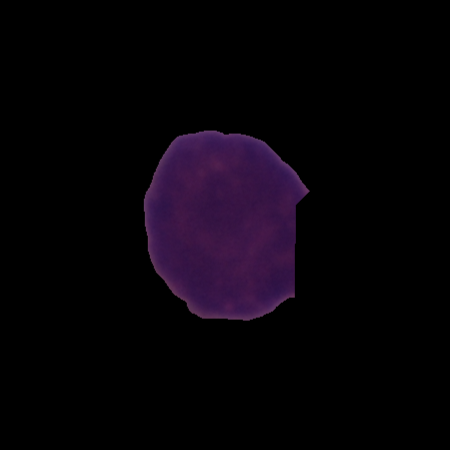
Label: cancer